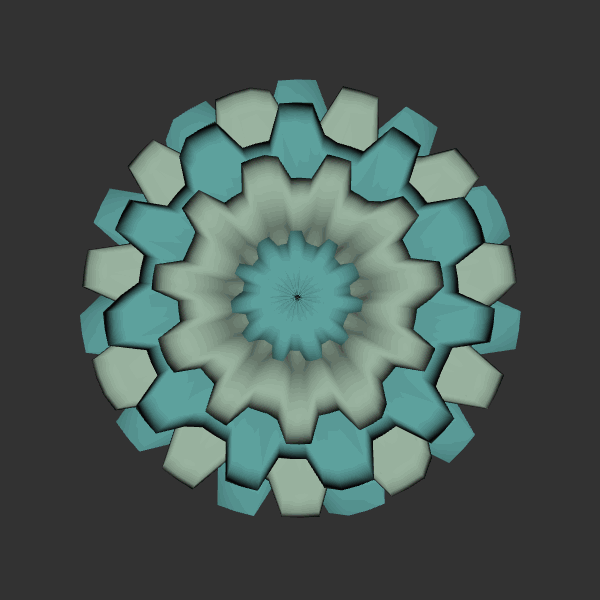
Background: dark